Question: I already have a blog maintained by wordpress. Now, I am planning to move my blog posts to jekyll.
I already forked jekyll basic blog template from <URL>
and then I tried to import all my blog posts from wordpress to jekyll using <URL>.
> To export from WordPress, I'd highly recommend Ben Balter's one-click WordPress to Jekyll Exporter plugin.
This didn't work for me.
So, my second attempt was to export the wordpress posts in an xml file as explained in the same smashing magazine article.
> The other option is to export all content in the "Tools" menu of the WordPress dashboard, and then importing it with <URL>.
So, I first exported only my posts from wordpress to xml.
'''
Wordpress Admin -> Tools -> Export -> checked posts -> Download xml file
'''
and placed that xml file in my project folder, which is with directory name 'kamlekar.github.io'.
and then in Ruby's command prompt, I cd to my project folder and run the following code as shown in the below image:

As you can see, I am getting the following error:
> -e:1: syntax error, unexpected '=', expecting tASSOC
The command I wrote is
> 'ruby -rubygems -e 'require "jekyll-import"; JekyllImport::Importers::WordpressDotCom.run({ "source" => "wpexport.xml"} )'
I am not sure why this error is coming. I already installed 'gem install github-pages' and 'gem install jekyll-import'.
Here is a <URL> to reproduce the issue.
---
I am on Windows 8 with Ruby 1.9.2 installed.
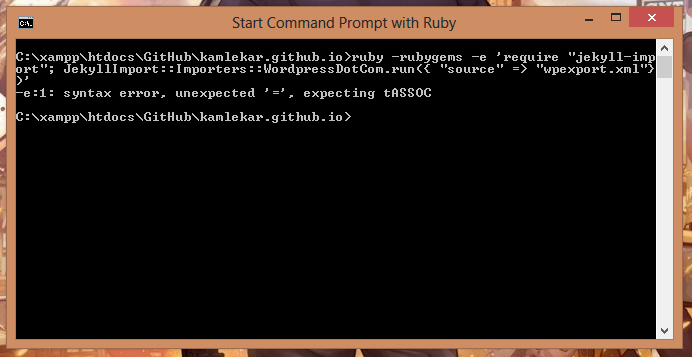
Answer: I ran the same code in 'irb' ()
'''
$ irb
'''
It gave me some detailed error that I need to install 'hpricot'. So, I installed hpricot.
'''
irb > exit
$ cd <project_folder>
$ gem install hpricot
'''
But still the ruby command prompt was giving me error. So, I ran the importer code through 'irb'. As <URL>
'''
$ irb
irb> require "jekyll-import"; JekyllImport::Importers::WordpressDotCom.run({ "source" => "wpexport.xml"} )
'''
That worked!!
But still in my imported posts, there were characters like '});' at the top-left of page. Which I removed by visiting each post file in '_posts/'and removed 'options: {}' line from the meta content of the posts.
Thanks to <URL>.